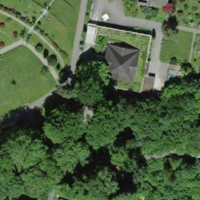
EUNIS habitat code: 53
Species observed at this site:
Carpinus betulus
Cephalanthera rubra